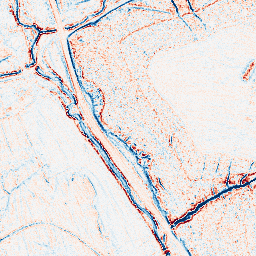
Category: edge_preserving
Decomposition family: anisotropic_diffusion
Decomposition parameters: iterations: 5
kappa: 50
gamma: 0.15
Upsampling method: sinc_blackman
Upsampling parameters: scale: 2
kernel_size: 16
Upsampling scale: 2